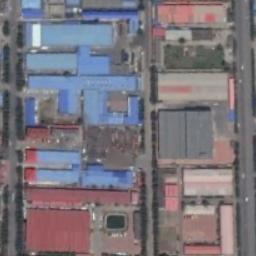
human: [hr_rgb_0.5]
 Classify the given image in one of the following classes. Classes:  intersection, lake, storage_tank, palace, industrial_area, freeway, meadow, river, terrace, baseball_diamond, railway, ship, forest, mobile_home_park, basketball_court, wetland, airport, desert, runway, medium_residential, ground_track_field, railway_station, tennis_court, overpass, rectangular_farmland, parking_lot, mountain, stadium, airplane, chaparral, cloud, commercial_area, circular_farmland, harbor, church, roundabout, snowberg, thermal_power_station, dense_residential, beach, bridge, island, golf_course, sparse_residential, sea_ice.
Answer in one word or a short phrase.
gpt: industrial_area